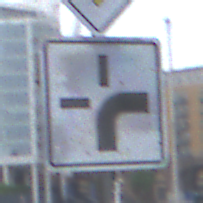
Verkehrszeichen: VerlaufVorfahrtsstrasse3
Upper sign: Vorfahrtsstrasse
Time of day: MorningAfternoon
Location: Outdoor (Urban)
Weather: Overcast
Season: NotSpecified
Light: Natural